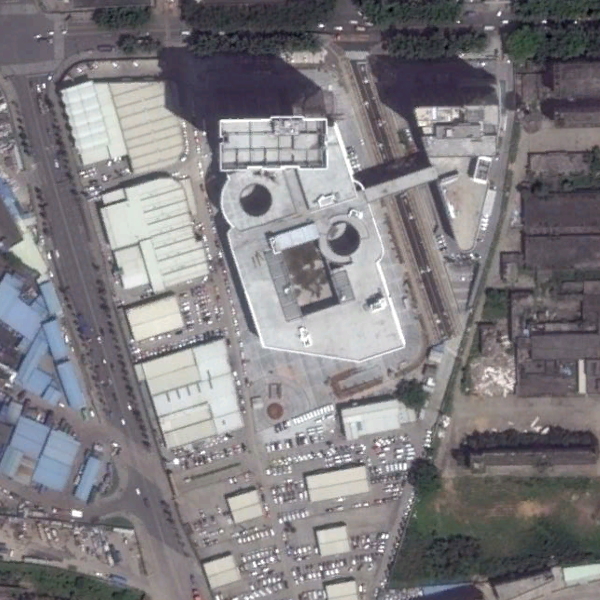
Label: Commercial